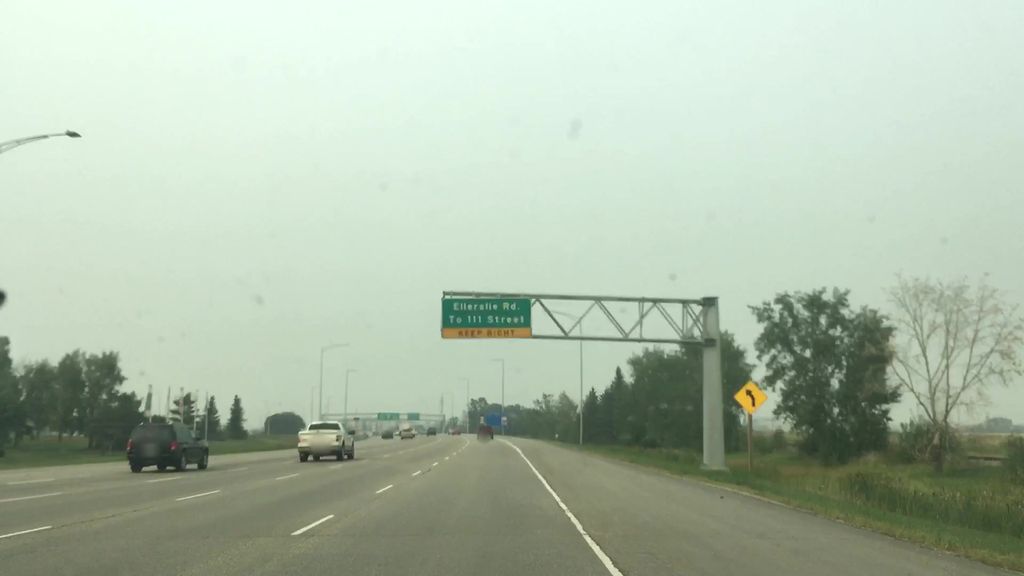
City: edmonton